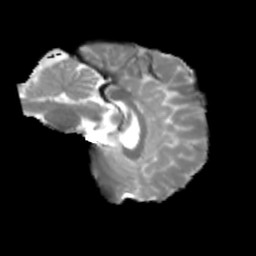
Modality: T2w
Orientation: sagittal
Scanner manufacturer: siemens
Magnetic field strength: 3 T
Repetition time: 4 s
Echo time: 0.0594 s